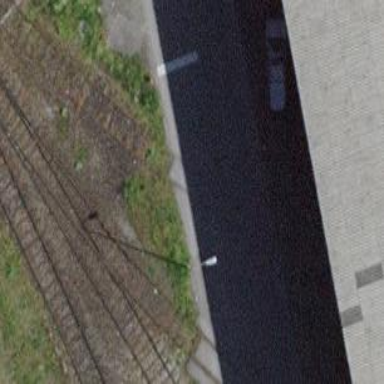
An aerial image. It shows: Railway level crossing.